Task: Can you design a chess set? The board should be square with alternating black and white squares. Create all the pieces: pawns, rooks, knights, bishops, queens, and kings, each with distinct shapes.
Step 505:
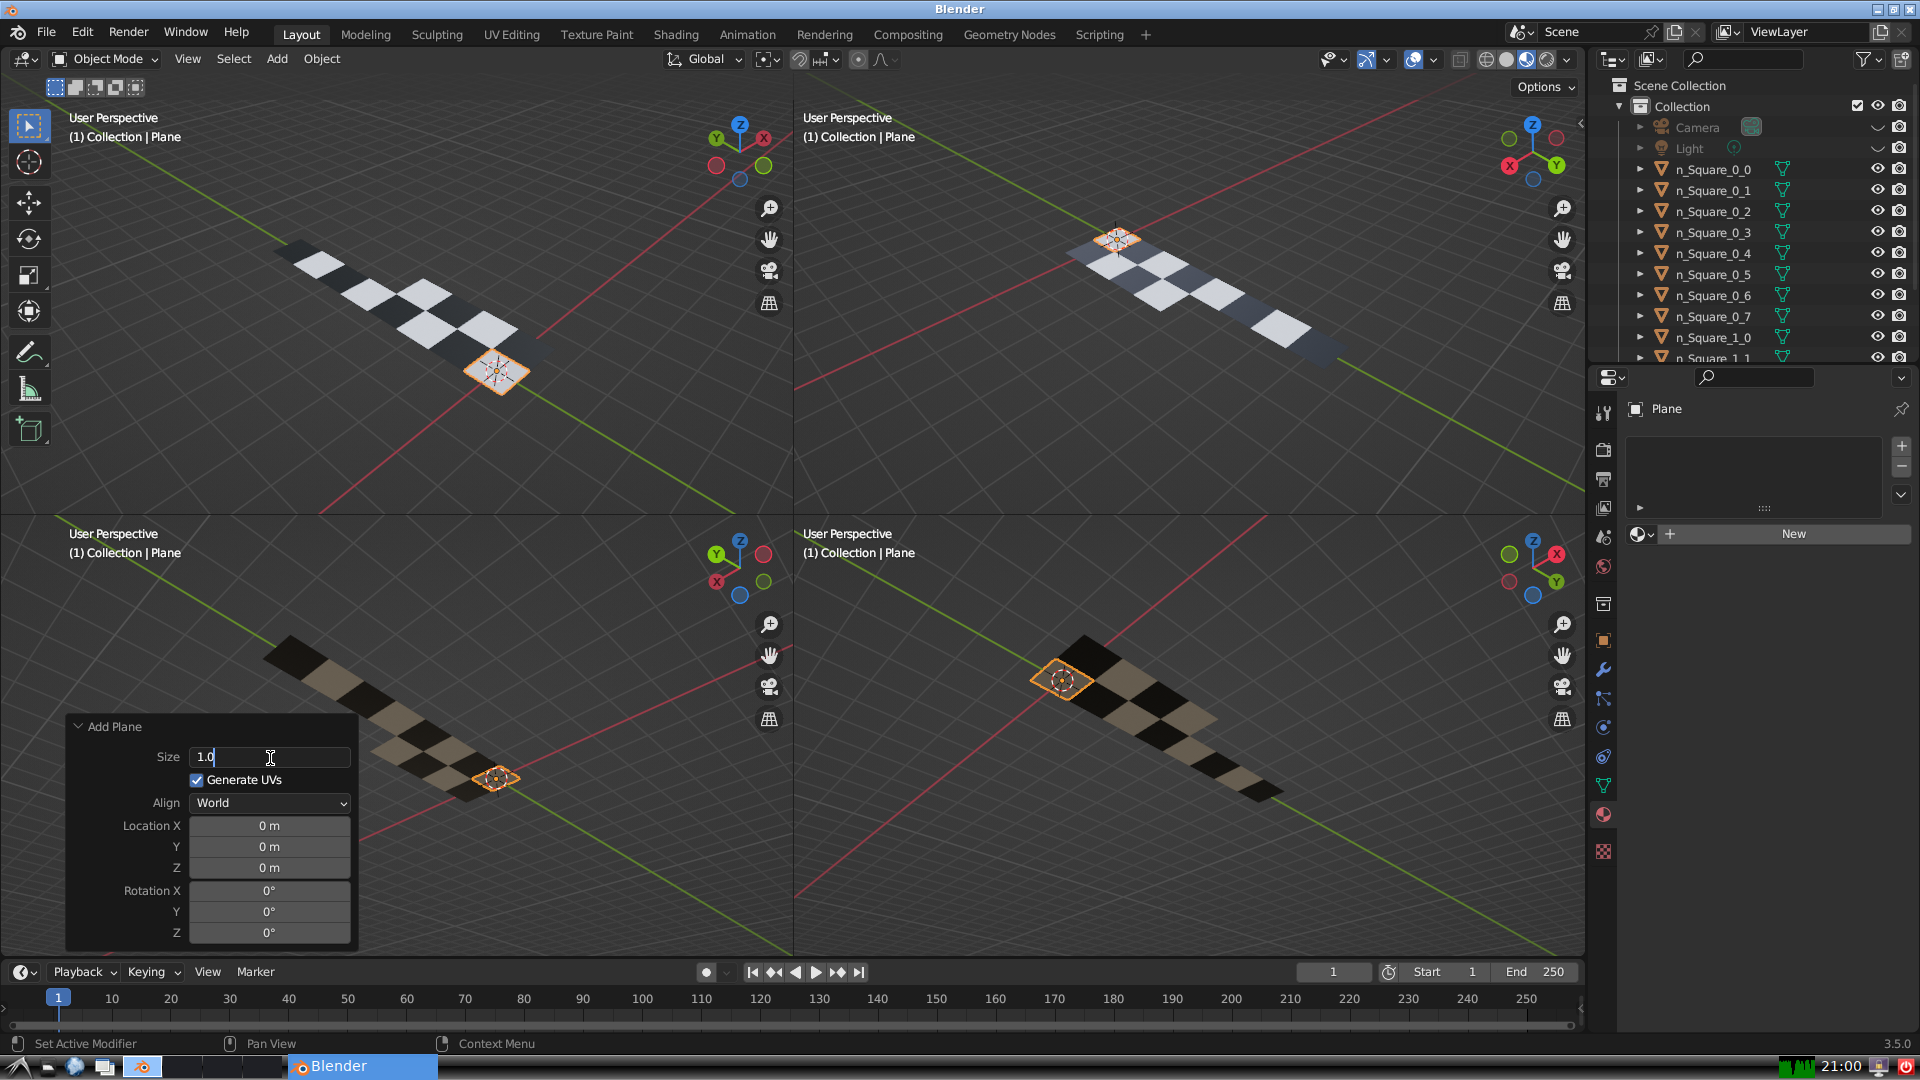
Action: {"key_press": ['Return']}